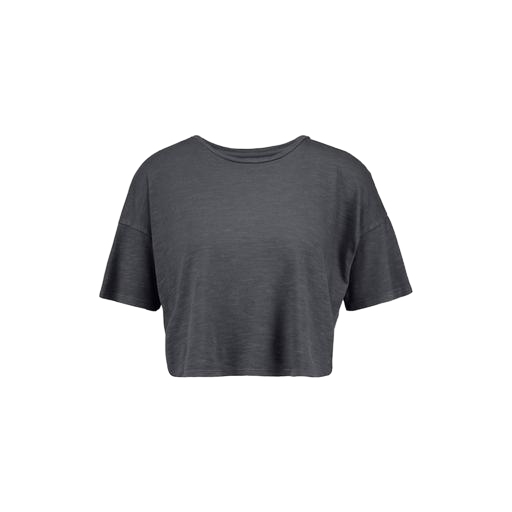
crop tee, boxy fit t-shirt, loose fit t-shirt, white background